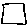
Label: square